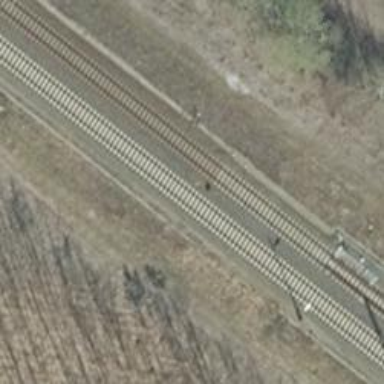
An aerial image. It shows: Railway signal.